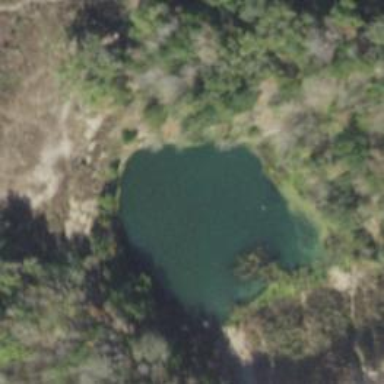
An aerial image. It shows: Reservoir of natural water.